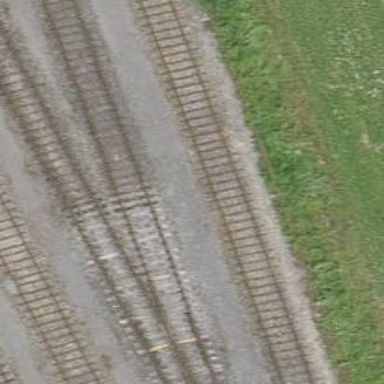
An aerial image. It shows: Railway yard.